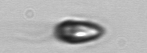
Label: flagellate